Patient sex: F
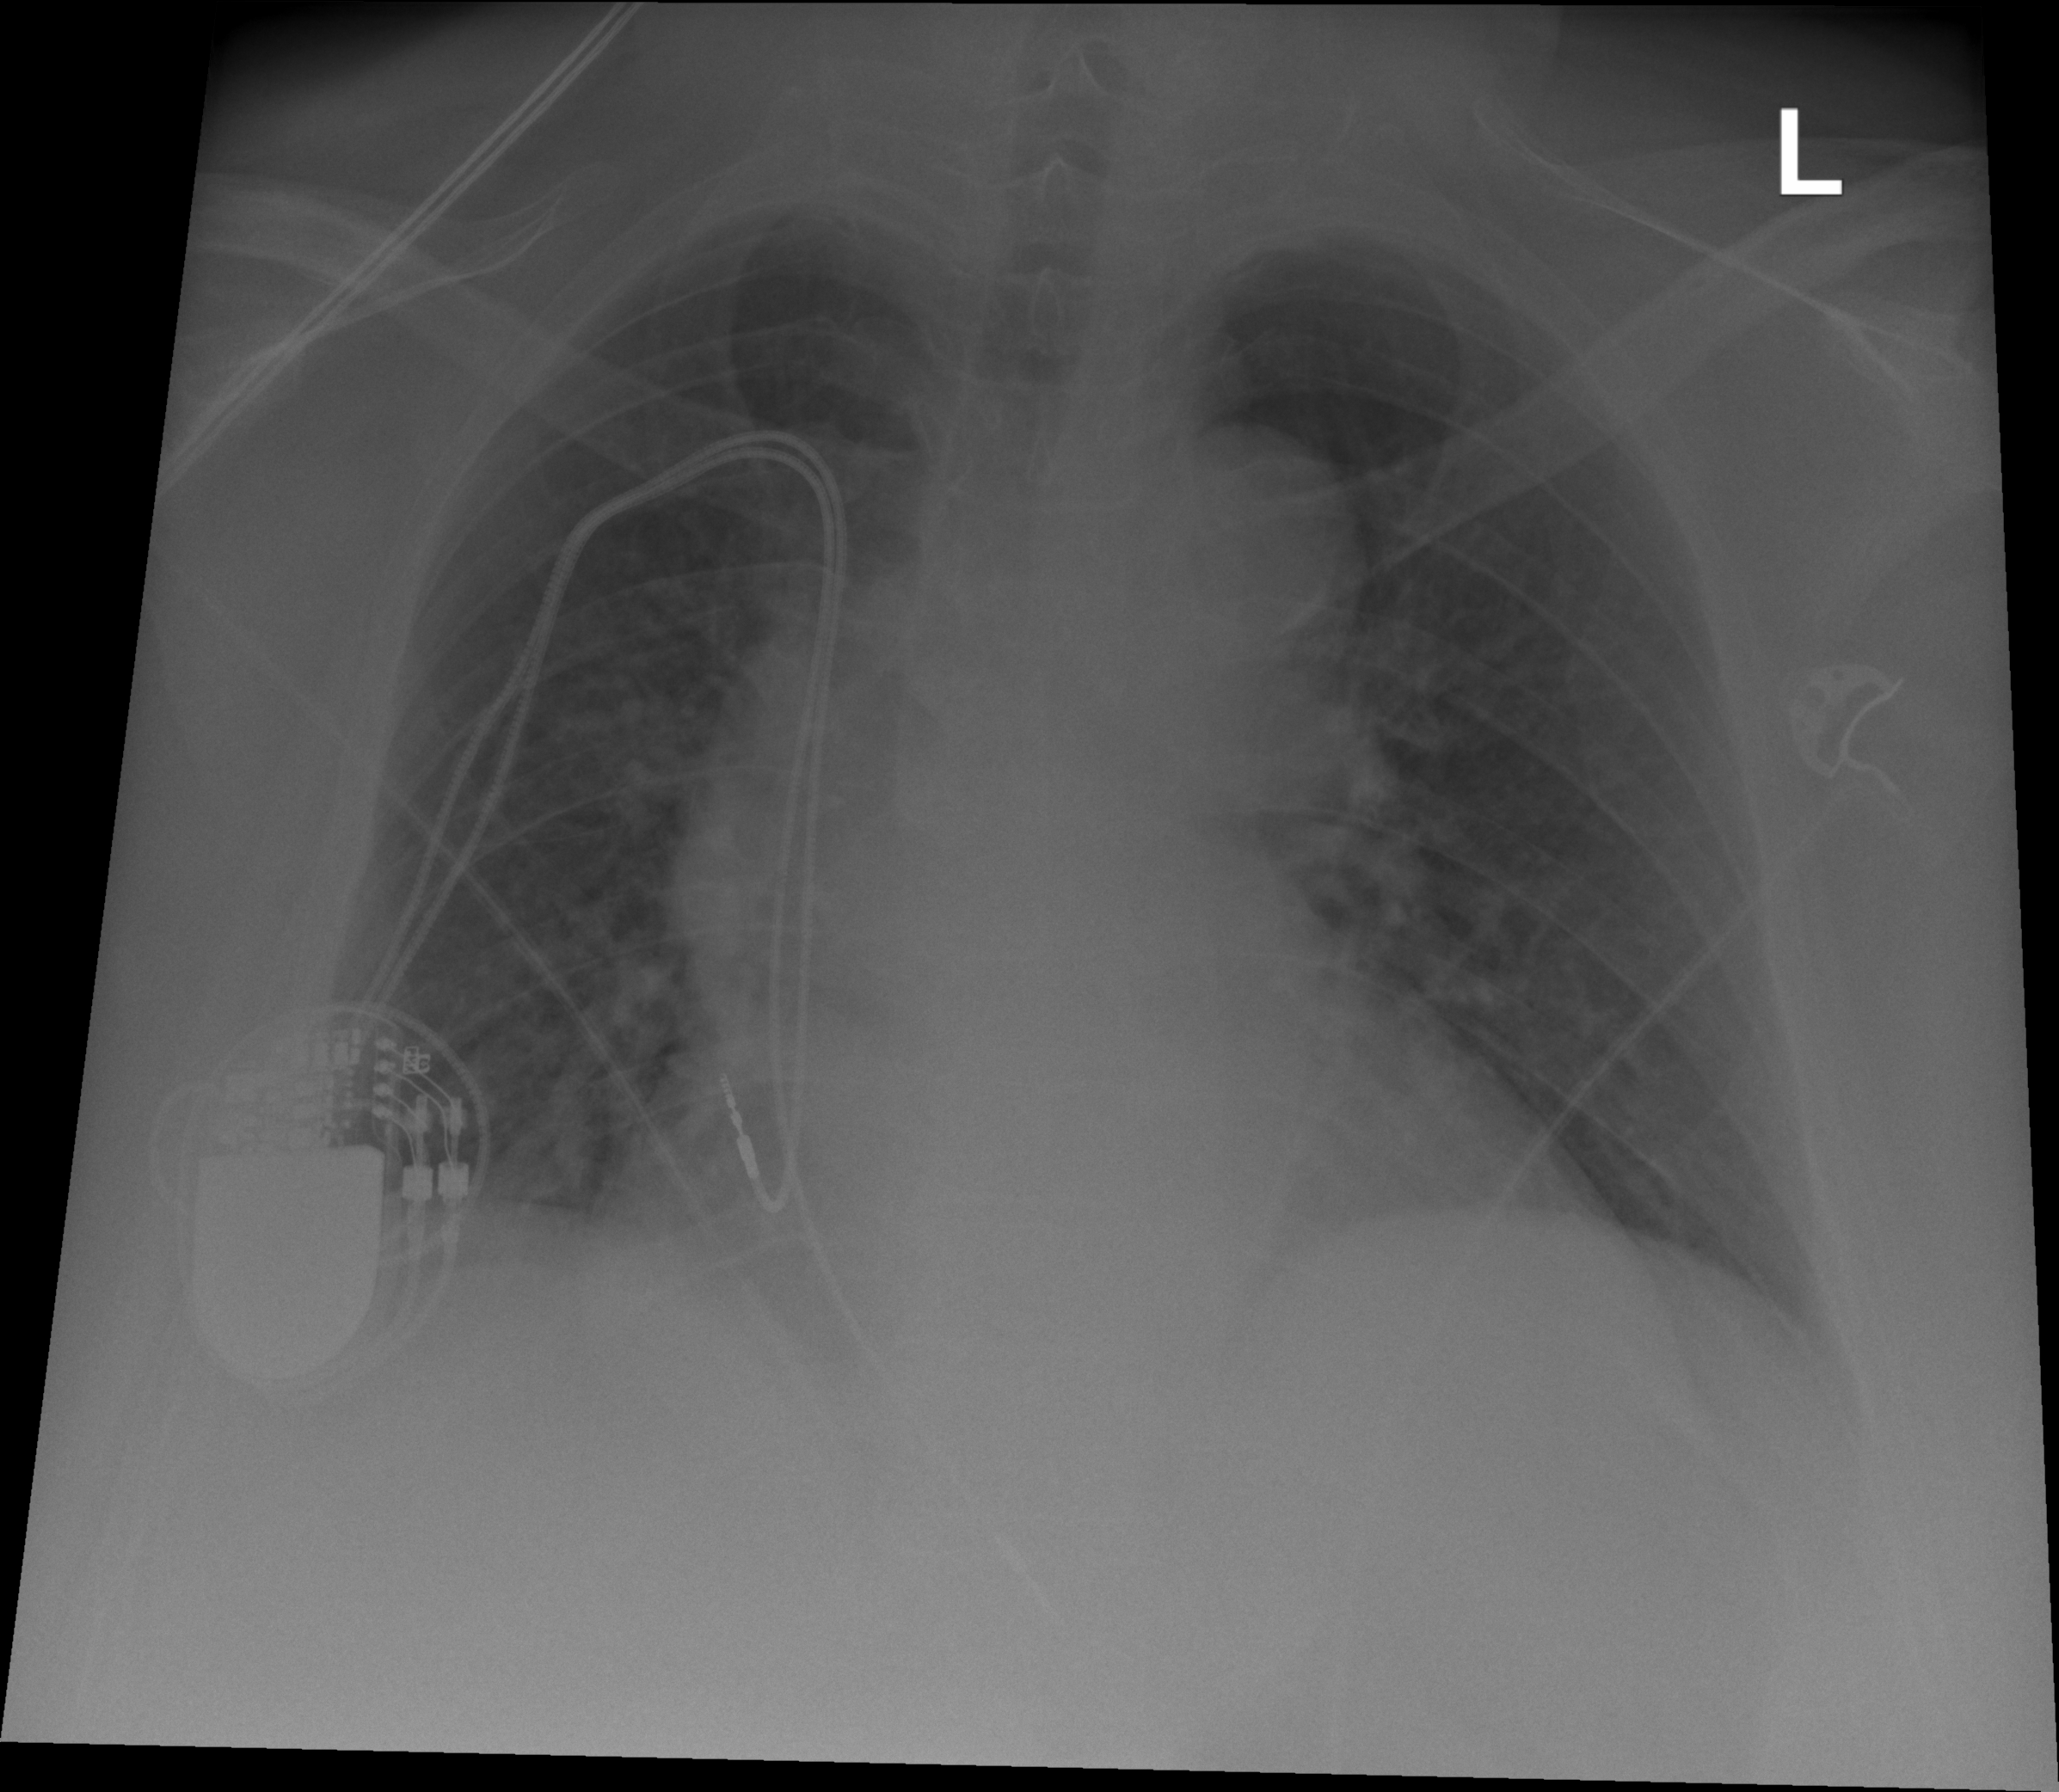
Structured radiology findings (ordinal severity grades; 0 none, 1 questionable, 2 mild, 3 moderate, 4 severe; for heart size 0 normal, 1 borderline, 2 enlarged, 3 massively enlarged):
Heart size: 2
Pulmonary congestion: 2
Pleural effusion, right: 2
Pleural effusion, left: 2
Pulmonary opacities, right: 1
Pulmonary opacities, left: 1
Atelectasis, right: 2
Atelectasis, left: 0